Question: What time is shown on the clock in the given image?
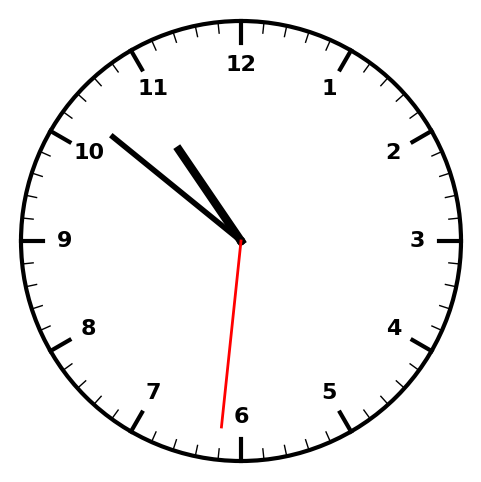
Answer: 10:51:31